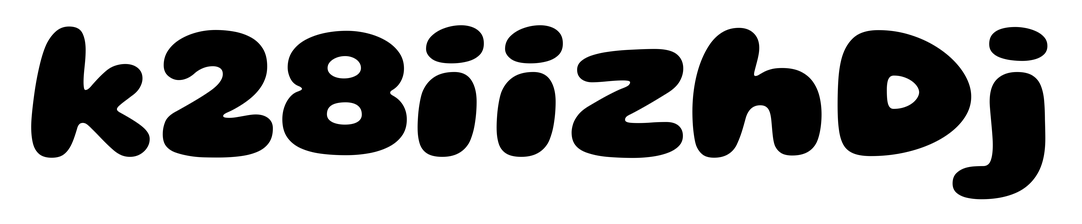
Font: Gluten_ExtraBold